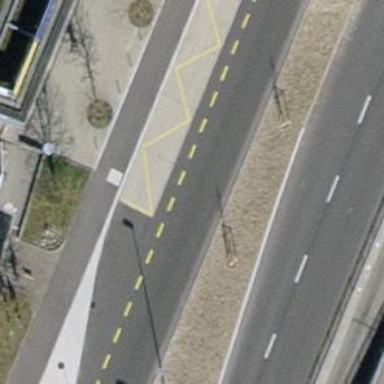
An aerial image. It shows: Public transport stop position.